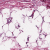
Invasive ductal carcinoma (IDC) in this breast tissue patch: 1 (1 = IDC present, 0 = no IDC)